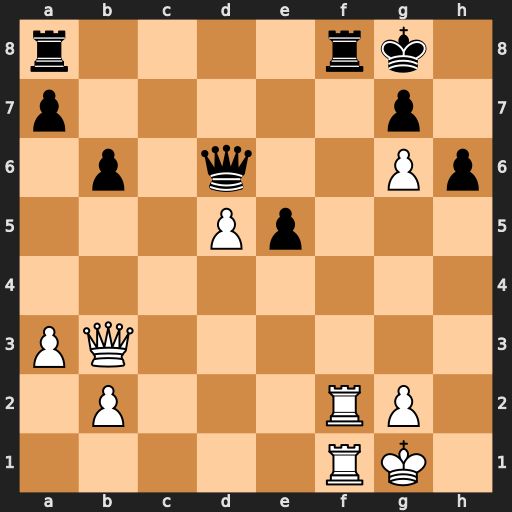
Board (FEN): r4rk1/p5p1/1p1q2Pp/3Pp3/8/PQ6/1P3RP1/5RK1
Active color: w
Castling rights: -
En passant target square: -
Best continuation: Rxf8+ Rxf8 Rxf8+ Kxf8 Qf3+ Ke7 Qf7+